Question: I'm a new Worklight user. I've imported the "IncludeExternalPagesProject" in Eclipse and successfully tested it on Android.
The problem is that every time I try to edit a .java file and build the environment, it replaces the changes I made with the original version of the file. What am I doing wrong?

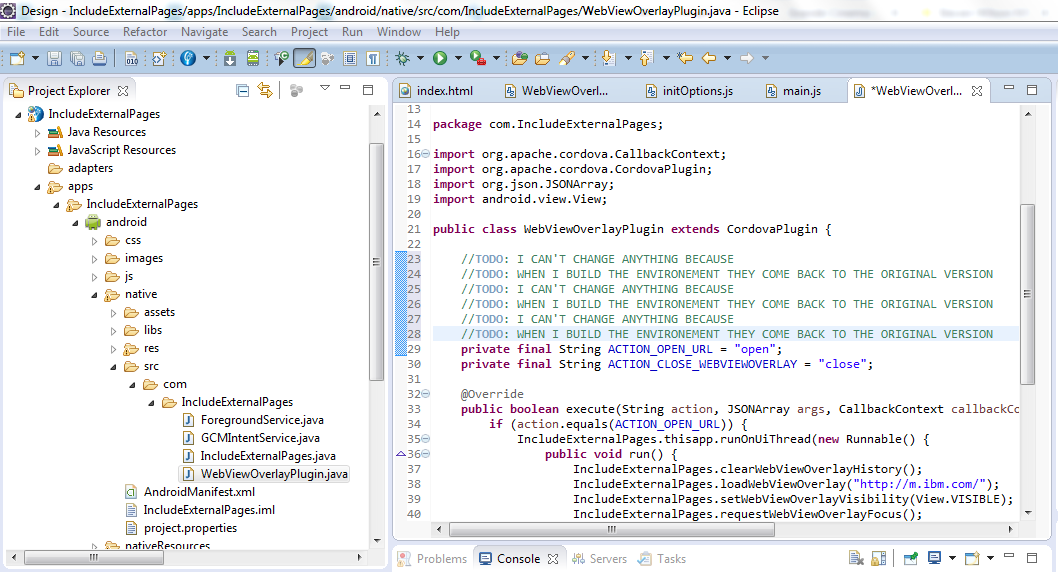
Answer: This sample comes bundled with files in the nativeResources folder. Specifically for your case, the nativeResources\src\com\IncludeExternalPages .java implementation files.
The bundling was done in order to keep the application small in file size by deleting the native folder and keeping the implementation files in the nativeResources folder. What happens is that during build-time, the Worklight builder will generate the native folder and then replace the files there with the files from the nativeResources folder.
The files will be replaced on each build, which is what that is happening to you.
So what you can to do is:
1. Either delete the nativeResources folder (or just the files within) after the initial build,
2. Or put your changes in the files in the nativeResources\src\com\IncludeExternalPages folder.